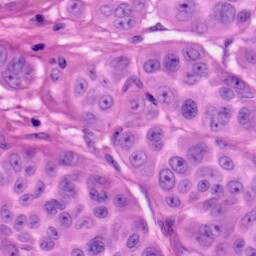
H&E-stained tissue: Skin